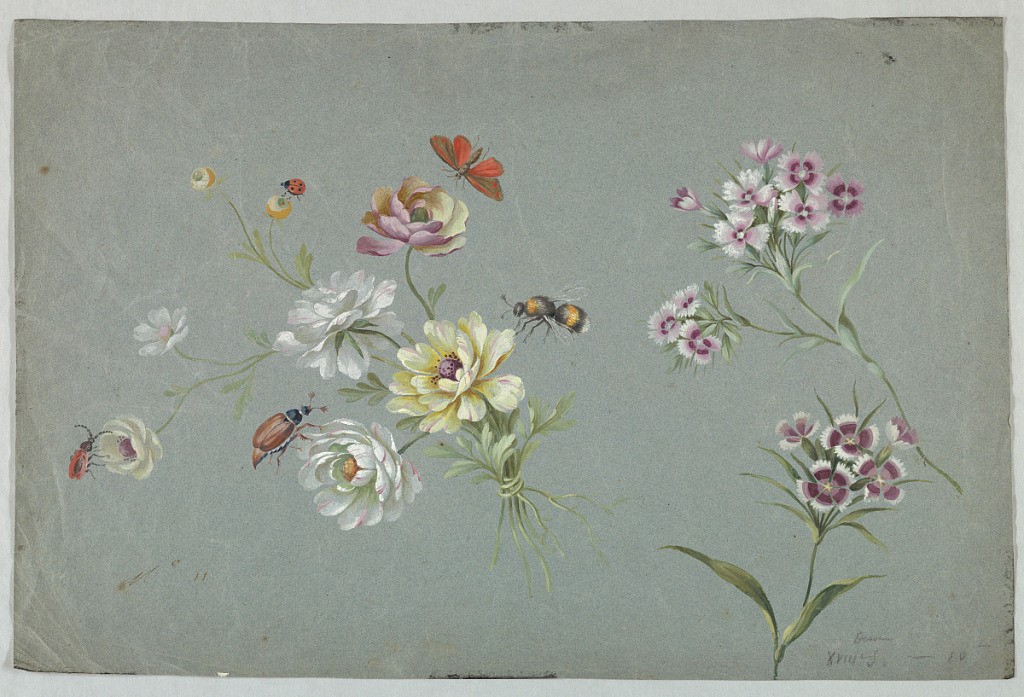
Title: Illustration
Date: ca. 1850
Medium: Watercolor and gouache on paper
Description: Floral designs, realistically rendered, with butterfly, a large bee and beetles. Painted on a blue-green ground.